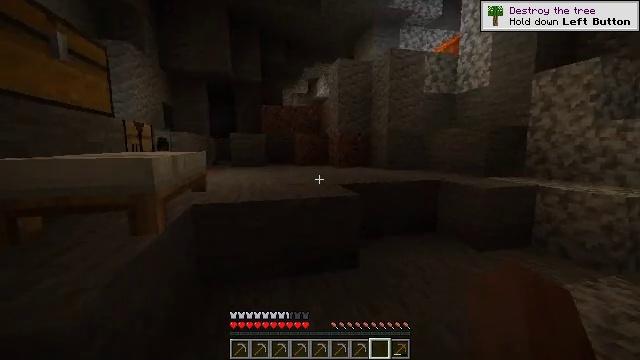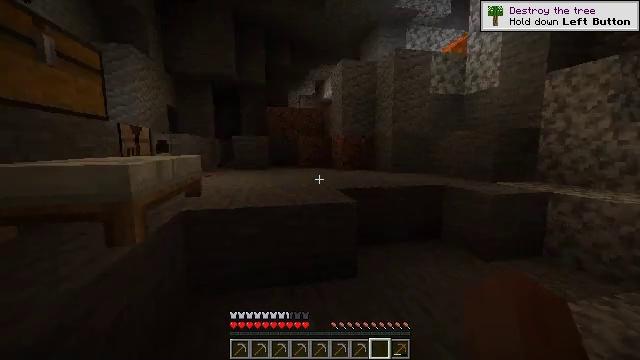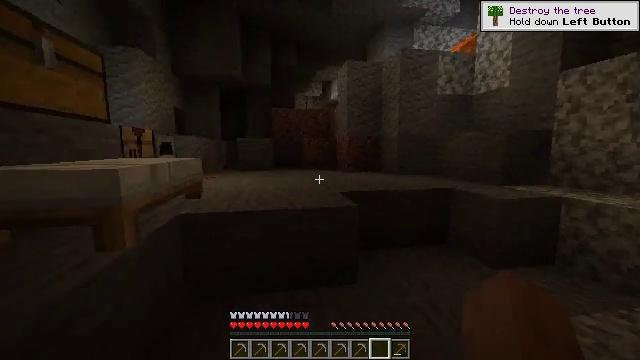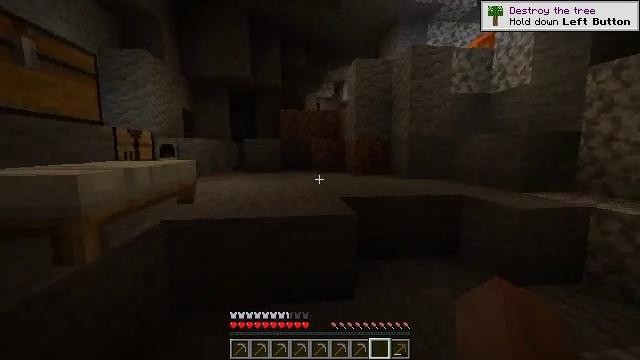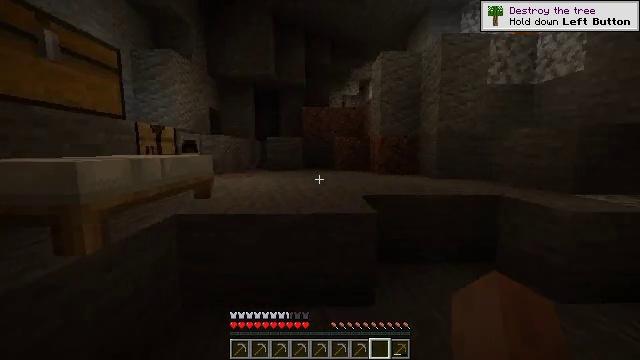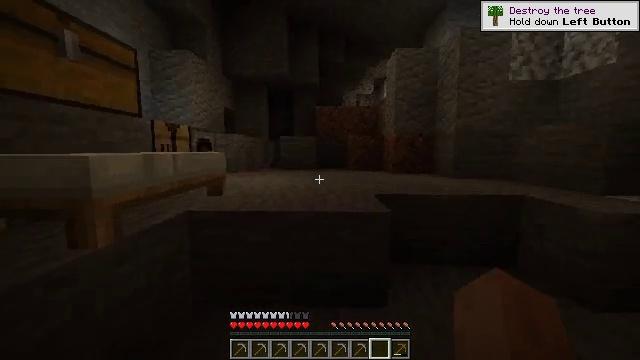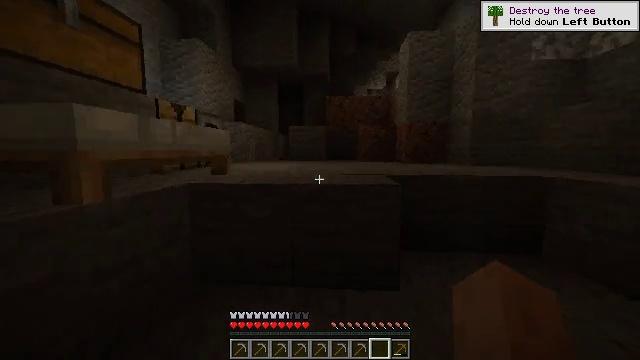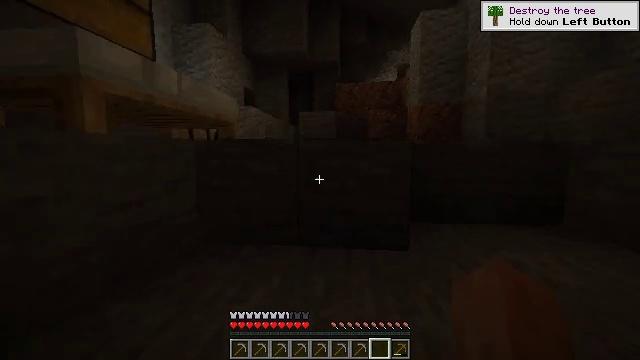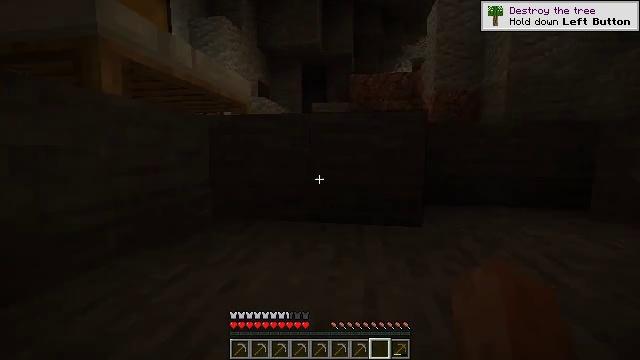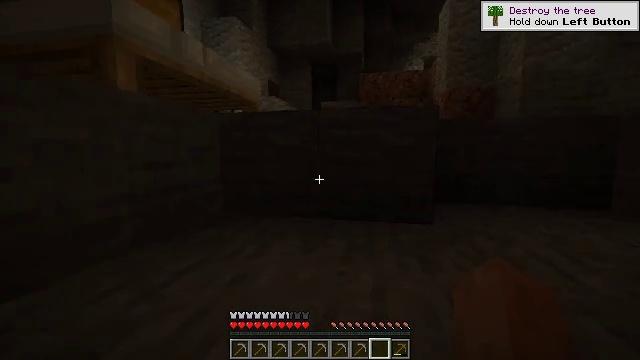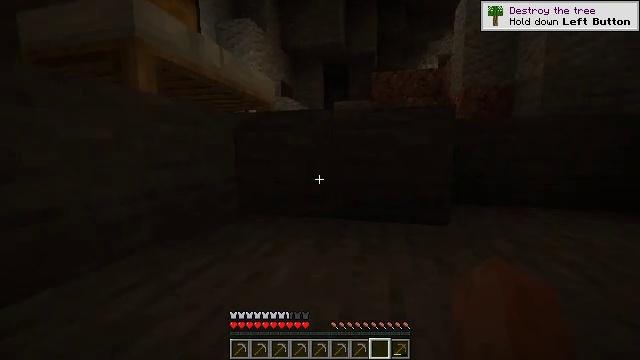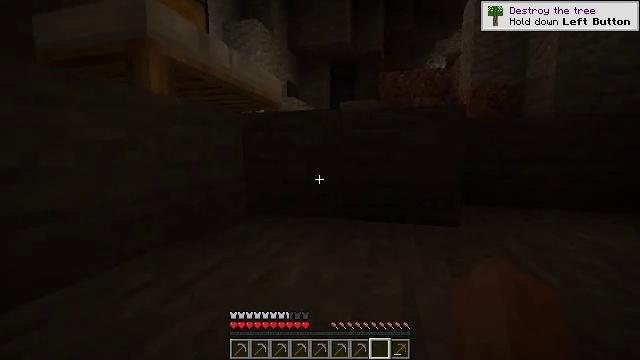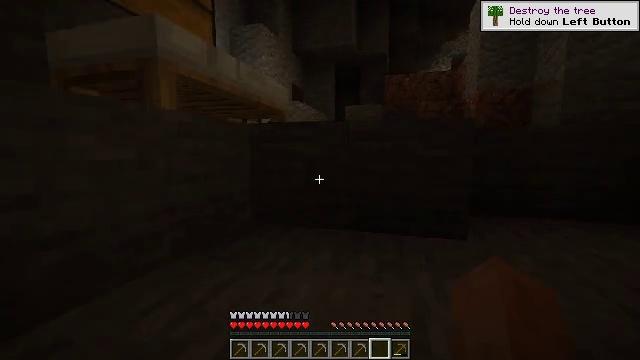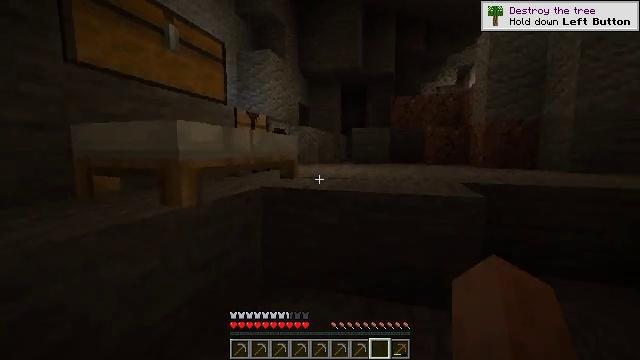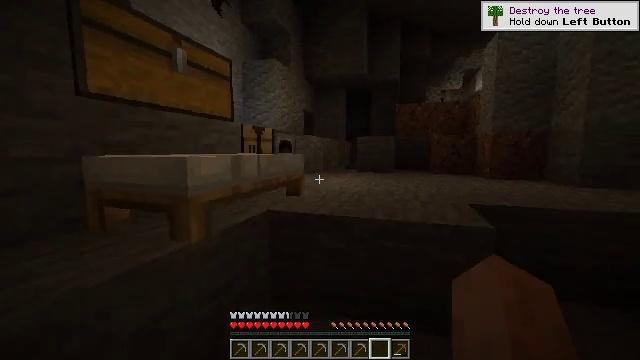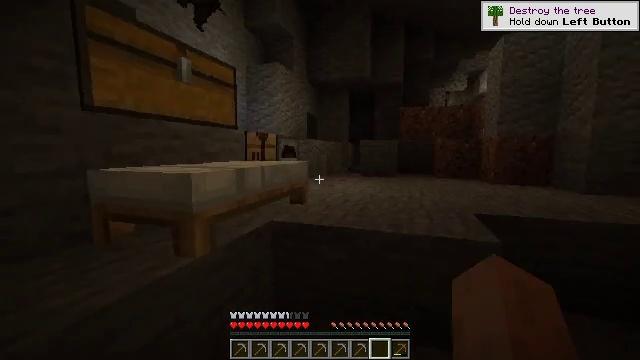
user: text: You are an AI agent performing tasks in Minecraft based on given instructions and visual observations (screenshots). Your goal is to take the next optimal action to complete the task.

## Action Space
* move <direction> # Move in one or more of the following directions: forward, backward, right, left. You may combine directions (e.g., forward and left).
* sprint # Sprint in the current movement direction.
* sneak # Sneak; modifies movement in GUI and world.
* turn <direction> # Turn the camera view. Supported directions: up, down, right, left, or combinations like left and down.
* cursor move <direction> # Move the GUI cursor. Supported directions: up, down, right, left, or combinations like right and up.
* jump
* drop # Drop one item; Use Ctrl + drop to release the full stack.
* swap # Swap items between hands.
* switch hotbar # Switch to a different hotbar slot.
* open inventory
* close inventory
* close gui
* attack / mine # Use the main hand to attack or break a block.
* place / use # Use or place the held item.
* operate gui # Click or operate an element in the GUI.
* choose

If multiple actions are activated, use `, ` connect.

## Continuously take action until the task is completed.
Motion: motion action
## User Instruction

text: Obtain a golden helmet through crafting.
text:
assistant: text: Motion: move forward and move right, turn left
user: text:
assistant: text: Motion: move forward and move right, turn left
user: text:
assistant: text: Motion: move forward, turn left
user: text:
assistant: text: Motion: move forward, turn left
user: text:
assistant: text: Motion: move forward, turn left
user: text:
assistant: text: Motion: move forward, turn left
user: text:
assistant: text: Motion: move forward, turn left
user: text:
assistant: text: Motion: move forward, turn left
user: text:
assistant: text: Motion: move forward, turn left
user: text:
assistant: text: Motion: move forward, turn left
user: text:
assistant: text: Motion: move forward, turn left
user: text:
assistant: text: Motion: move forward, jump
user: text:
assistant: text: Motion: move forward, jump
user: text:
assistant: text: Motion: move forward, jump
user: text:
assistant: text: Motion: move forward, jump
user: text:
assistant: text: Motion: move forward, jump
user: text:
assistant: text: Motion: move forward, turn right
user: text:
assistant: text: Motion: move forward, turn right
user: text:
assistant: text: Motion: move forward, turn right
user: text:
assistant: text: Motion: move forward, turn right
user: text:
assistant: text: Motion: move forward, turn right
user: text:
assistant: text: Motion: move forward, turn right
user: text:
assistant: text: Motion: move forward
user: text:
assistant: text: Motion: move forward
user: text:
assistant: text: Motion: move forward
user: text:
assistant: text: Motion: move forward
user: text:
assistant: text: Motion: move forward, jump
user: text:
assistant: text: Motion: move forward, turn left, jump
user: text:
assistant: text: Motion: move forward, turn left and up, jump
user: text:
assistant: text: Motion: move forward and move right, turn left and up, jump